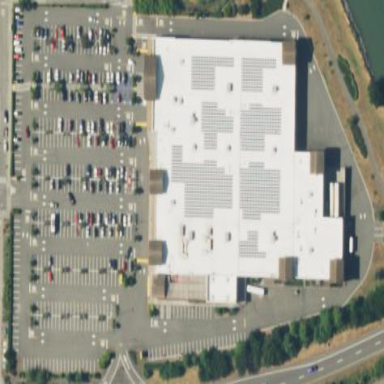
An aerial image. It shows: Retail area.